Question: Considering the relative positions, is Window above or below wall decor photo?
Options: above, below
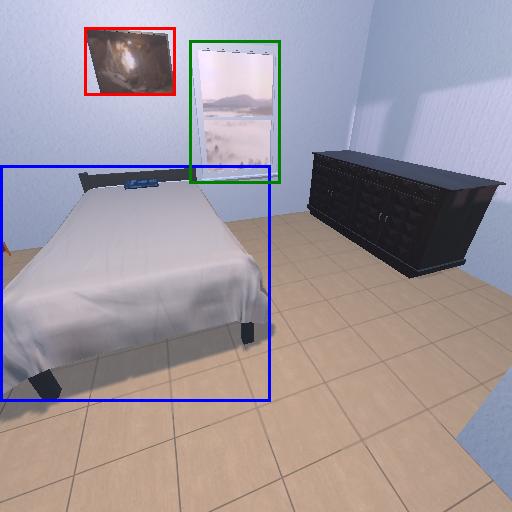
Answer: above